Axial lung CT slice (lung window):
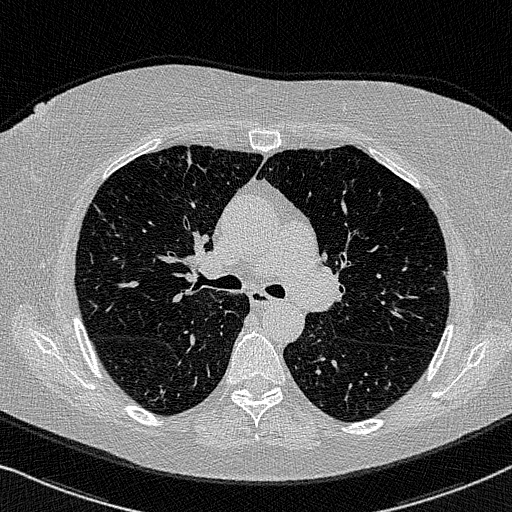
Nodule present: no